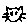
Label: cat